Field crop: maize
Growth stage: 2
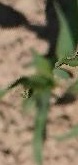
Species: maize